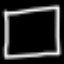
Label: square